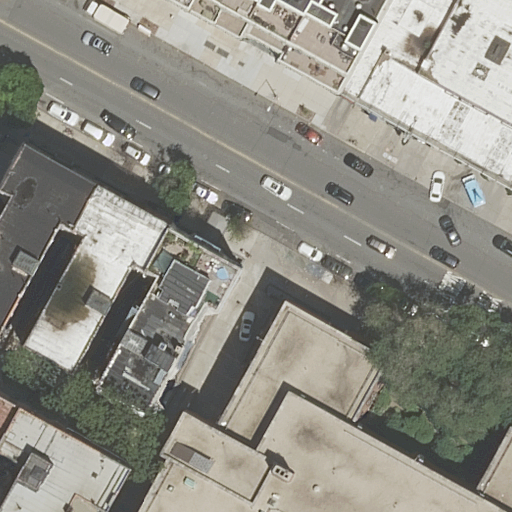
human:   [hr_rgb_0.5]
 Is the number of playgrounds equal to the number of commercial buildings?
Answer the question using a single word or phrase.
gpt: no

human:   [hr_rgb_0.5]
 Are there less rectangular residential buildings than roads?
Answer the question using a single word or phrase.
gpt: no

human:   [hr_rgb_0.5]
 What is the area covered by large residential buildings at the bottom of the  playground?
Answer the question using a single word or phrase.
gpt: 0m2

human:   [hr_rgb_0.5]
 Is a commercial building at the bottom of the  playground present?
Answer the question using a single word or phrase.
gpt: no

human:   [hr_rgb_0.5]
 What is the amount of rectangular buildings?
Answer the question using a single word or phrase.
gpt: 4

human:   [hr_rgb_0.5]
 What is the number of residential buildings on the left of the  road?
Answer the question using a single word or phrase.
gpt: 5

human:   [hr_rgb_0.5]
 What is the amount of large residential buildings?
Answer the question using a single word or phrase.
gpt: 1

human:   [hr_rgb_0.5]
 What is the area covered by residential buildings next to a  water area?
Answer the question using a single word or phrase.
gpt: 0m2

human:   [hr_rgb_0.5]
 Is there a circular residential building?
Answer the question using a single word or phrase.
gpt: no

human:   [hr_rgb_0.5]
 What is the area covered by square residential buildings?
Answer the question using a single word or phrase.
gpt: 0m2

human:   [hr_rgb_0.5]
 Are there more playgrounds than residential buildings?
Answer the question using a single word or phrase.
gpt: no

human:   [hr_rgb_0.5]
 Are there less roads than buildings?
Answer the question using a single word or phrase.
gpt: yes

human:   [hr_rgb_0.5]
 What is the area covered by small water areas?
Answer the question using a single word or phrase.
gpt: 0m2

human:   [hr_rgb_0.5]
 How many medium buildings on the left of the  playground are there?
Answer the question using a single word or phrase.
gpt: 0

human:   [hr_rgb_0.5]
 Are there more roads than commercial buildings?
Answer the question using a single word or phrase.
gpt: yes

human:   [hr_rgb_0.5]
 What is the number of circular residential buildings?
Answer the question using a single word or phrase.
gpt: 0

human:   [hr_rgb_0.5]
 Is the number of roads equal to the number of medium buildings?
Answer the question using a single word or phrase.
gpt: no

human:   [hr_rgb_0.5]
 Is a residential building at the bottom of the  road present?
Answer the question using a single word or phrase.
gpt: yes

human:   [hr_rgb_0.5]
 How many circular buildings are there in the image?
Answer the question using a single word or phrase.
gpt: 0

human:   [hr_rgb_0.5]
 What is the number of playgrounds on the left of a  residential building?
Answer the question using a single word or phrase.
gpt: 1

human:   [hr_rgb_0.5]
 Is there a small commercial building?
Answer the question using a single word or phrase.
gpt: no

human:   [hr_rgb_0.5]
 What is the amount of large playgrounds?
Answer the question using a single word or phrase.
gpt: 1

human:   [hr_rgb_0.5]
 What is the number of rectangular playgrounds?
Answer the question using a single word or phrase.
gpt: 1

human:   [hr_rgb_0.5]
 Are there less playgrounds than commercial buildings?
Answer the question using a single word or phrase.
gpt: no

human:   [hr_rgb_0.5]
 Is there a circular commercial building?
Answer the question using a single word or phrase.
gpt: no

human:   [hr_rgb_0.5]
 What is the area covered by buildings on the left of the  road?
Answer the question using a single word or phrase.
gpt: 1257m2

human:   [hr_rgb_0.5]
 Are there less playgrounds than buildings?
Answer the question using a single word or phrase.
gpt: yes

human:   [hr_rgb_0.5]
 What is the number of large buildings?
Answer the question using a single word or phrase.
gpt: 1

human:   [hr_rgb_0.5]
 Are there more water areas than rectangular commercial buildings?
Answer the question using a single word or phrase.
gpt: no

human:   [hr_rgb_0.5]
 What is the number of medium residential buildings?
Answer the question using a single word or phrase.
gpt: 5

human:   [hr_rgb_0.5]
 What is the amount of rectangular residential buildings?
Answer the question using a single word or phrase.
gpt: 3

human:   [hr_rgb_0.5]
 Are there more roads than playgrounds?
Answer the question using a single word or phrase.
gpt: no

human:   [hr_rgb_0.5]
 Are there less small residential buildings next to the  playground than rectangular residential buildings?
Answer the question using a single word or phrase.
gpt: yes

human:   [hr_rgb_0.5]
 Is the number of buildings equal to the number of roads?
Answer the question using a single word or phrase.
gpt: no

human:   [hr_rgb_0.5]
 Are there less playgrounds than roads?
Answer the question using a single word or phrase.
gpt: no

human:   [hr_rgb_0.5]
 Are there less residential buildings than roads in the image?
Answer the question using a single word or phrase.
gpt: no